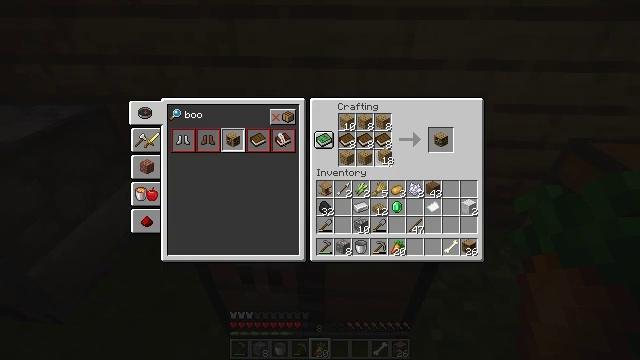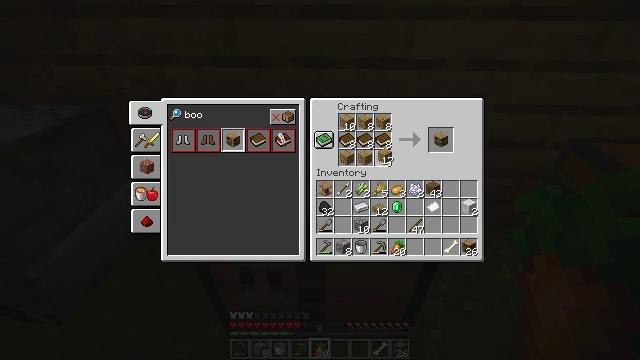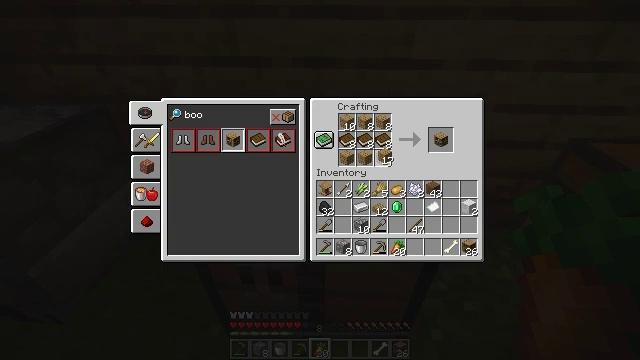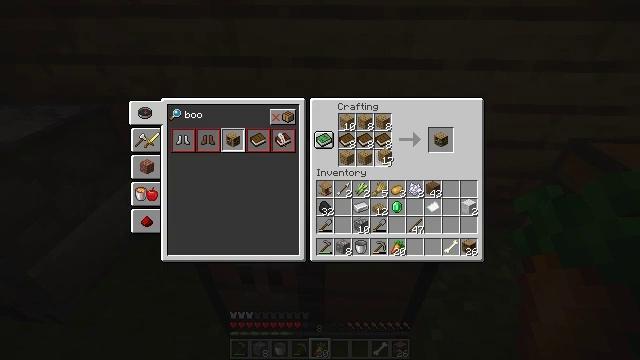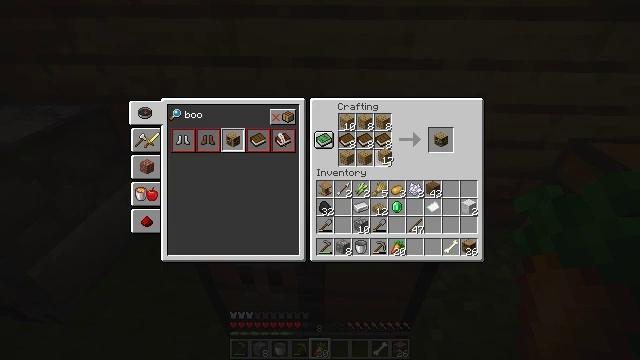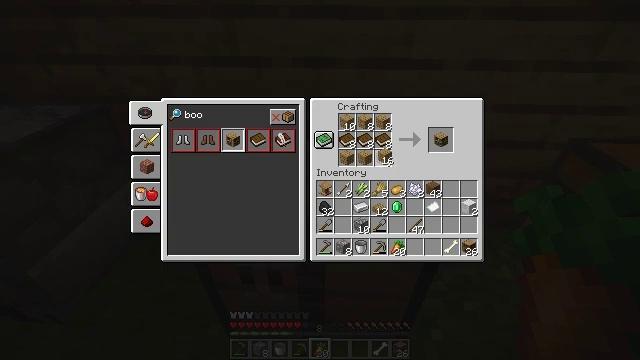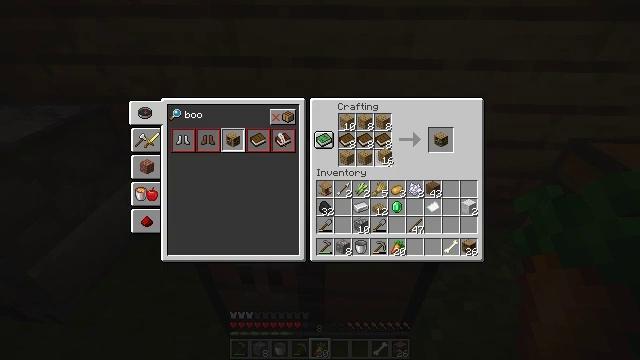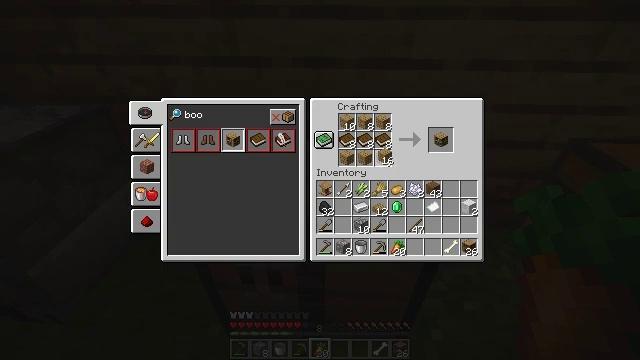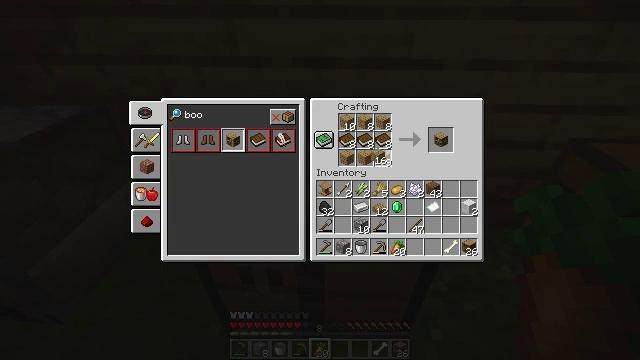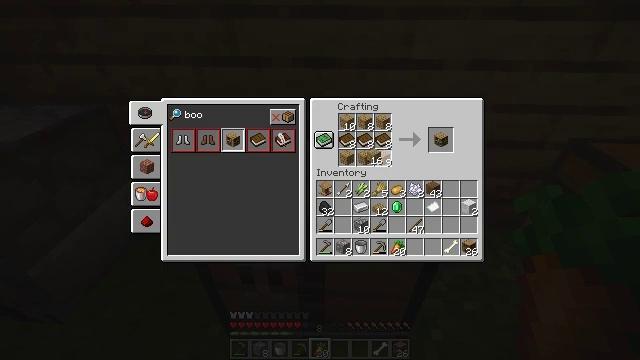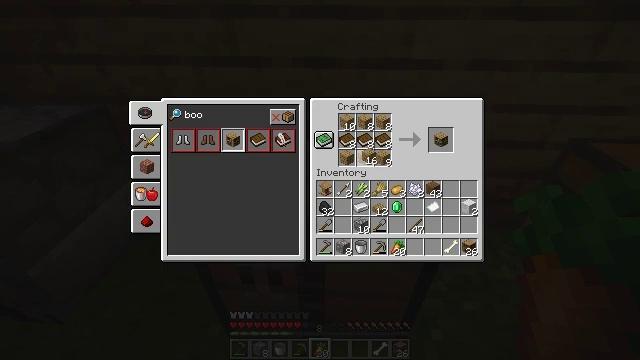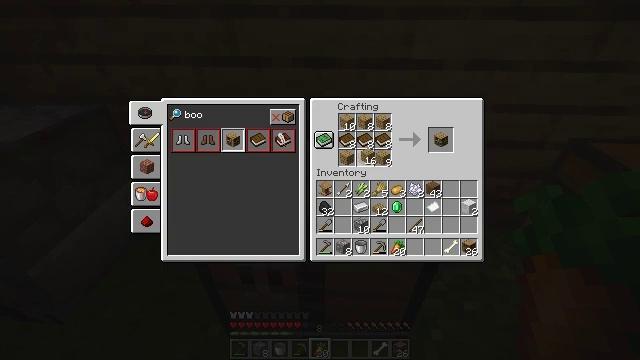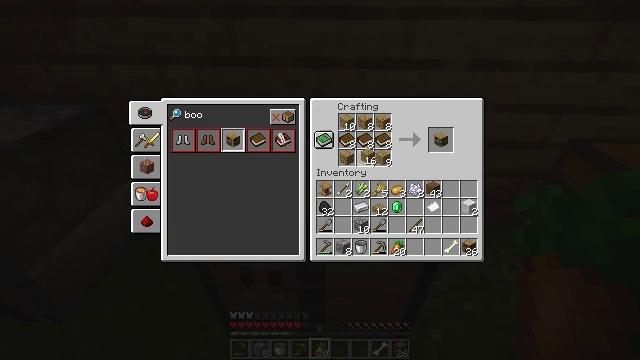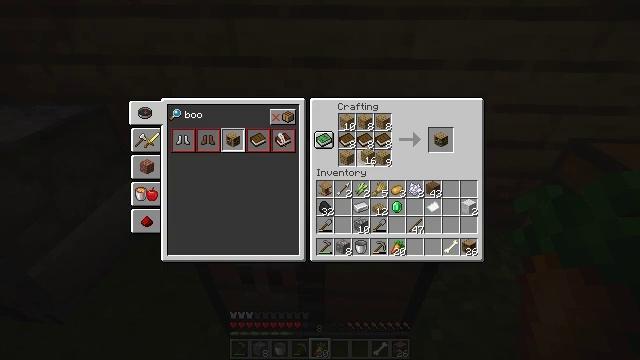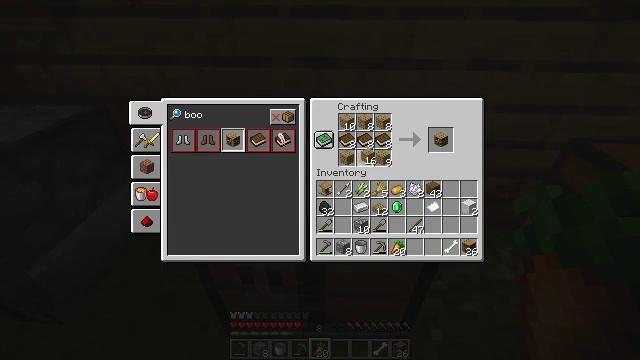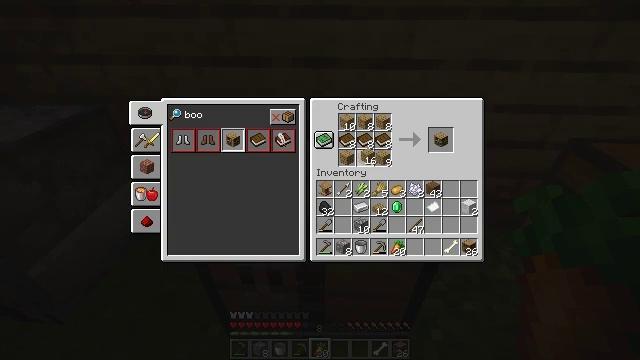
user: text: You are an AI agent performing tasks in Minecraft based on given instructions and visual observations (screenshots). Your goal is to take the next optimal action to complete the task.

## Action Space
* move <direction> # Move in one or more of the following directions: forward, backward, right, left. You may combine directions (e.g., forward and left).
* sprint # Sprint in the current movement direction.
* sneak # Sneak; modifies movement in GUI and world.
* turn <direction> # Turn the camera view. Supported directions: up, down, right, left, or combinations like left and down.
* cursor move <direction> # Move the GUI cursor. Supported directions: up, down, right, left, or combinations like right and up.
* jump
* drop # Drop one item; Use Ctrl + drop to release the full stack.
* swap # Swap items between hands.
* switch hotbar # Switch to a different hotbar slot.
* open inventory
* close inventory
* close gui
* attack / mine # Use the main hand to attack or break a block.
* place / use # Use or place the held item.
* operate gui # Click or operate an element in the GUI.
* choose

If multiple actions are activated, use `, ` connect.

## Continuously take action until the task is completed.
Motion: motion action
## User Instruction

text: Put books and planks in the crafting grid to craft a bookshelf.
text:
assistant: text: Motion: no_op
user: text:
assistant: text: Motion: choose
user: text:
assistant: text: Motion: choose
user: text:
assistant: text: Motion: choose
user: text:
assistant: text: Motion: no_op
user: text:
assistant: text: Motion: no_op
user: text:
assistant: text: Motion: no_op
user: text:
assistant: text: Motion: no_op
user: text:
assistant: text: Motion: no_op
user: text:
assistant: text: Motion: no_op
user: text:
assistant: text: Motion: no_op
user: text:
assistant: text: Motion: no_op
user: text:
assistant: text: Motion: no_op
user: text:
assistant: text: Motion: no_op
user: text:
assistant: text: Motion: choose
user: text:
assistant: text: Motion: choose
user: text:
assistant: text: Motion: no_op
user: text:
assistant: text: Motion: no_op
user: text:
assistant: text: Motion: choose
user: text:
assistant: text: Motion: choose
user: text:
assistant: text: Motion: choose
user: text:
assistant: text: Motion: no_op
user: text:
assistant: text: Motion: choose
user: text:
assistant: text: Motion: choose
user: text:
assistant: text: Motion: no_op
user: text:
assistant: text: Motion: choose
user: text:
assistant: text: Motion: choose
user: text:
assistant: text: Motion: no_op
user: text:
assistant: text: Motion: no_op
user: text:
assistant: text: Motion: choose